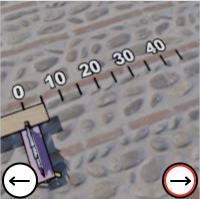
Task: length
Answer: 5
First scale value: 10.0